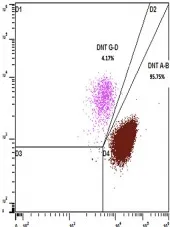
(B) Baseline flow cytometry plot gated on DNTs showing predominant alphabeta vs. Gammadelta T-cell receptor expression.
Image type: pathology (gram)